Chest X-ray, PA view. Patient: 57 years old, sex M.
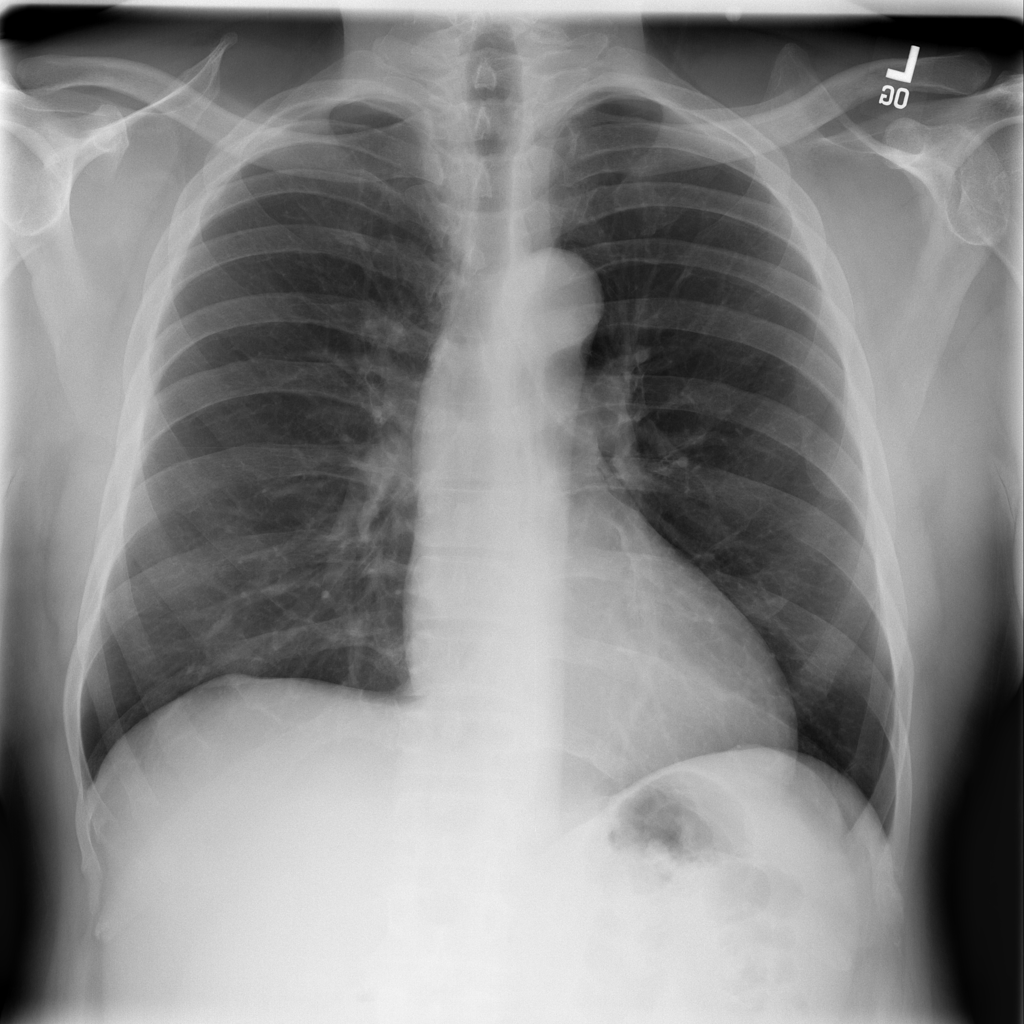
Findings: No Finding